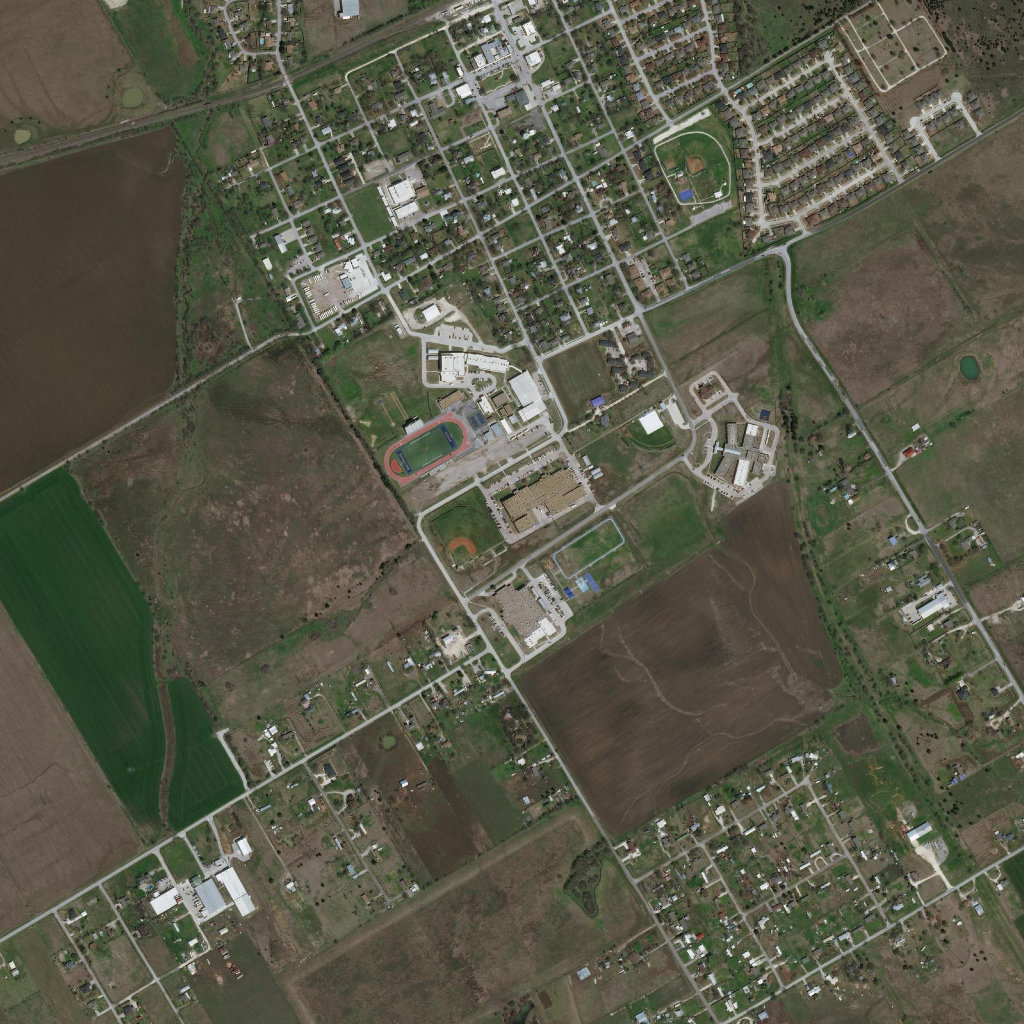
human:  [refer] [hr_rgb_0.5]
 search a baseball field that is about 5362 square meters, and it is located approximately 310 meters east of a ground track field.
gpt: <box>[[60, 39, 66, 45, 0]]</box>